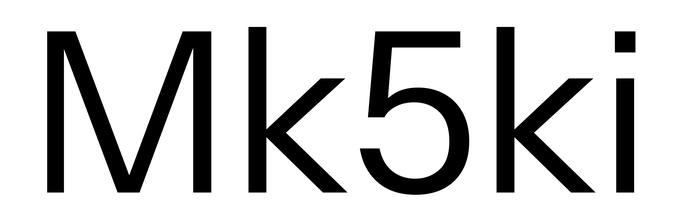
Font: InstrumentSans_Regular